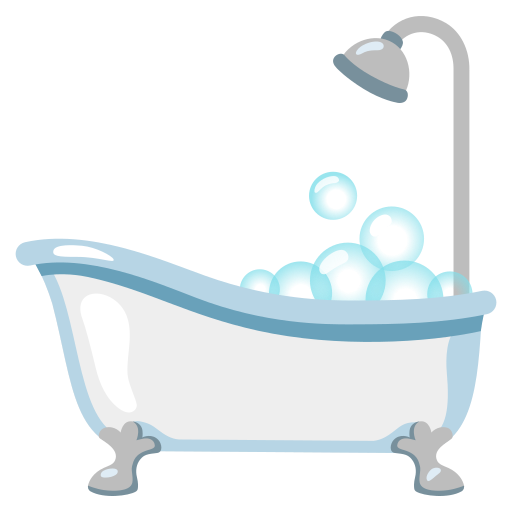
Emoji: 🛁